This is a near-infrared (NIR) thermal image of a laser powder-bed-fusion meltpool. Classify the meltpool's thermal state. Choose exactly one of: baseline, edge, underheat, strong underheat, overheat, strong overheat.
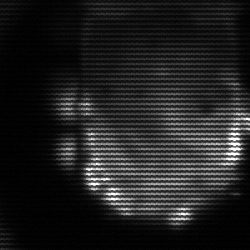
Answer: baseline